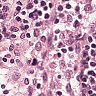
Metastatic tissue present: no